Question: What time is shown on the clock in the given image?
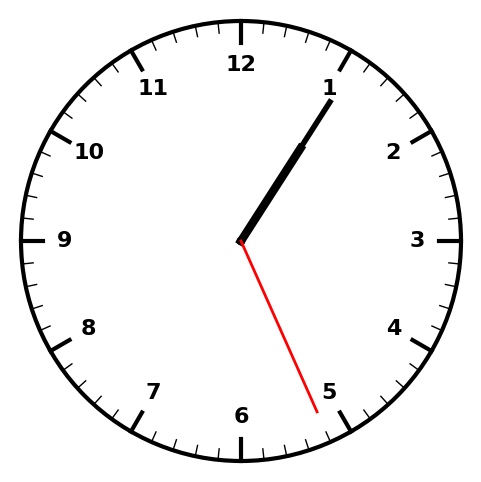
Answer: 01:05:26